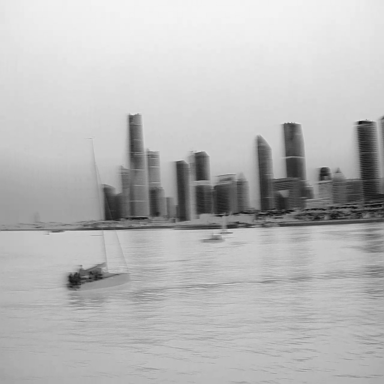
There is a sailboat in the infrared image.